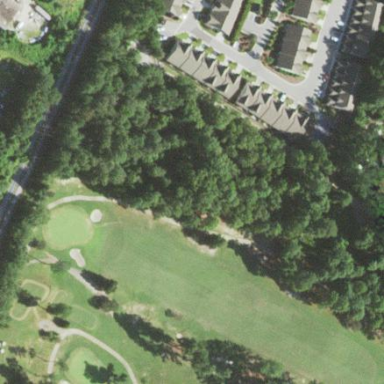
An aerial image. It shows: Grassy area designated as golf fairway.